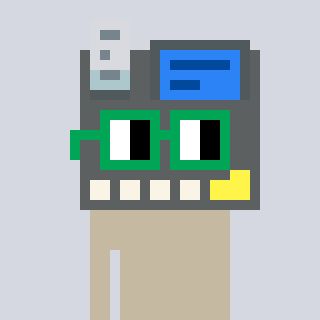
a pixel art character with square green glasses, a cash register-shaped head and a bege-colored body on a cool background